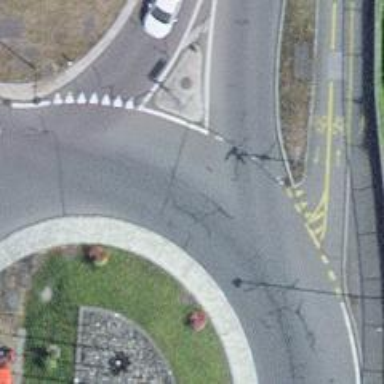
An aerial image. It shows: Primary highway with asphalt surface. There is cycle track on the right side.